Interaction volume radius: 5 \u00c5
Interaction volume height: 10 \u00c5
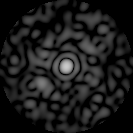
Disorder parameter: 0.8257